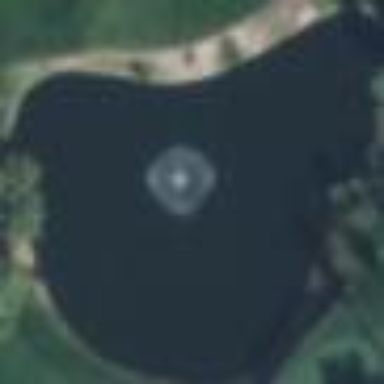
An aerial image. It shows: Peaceful pond surrounded by nature.